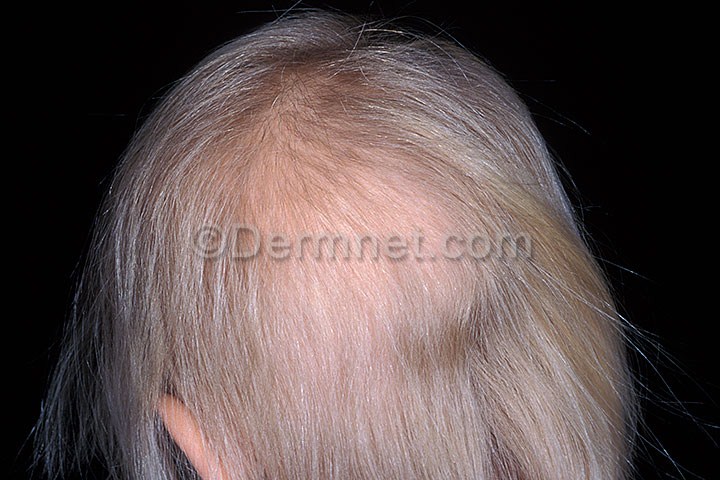
Disease: Nail Fungus and other Nail Disease